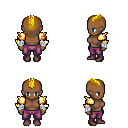
a pixel art fantasy rpg character, female body template, human, dark skin, gold arm armor, magenta pants, blonde short mohawk hairstyle, white cloth bandages, maroon shoes, four views (front, back, left, right), 2x2 character sprite sheet, small pixel art, hard edges, no anti-aliasing